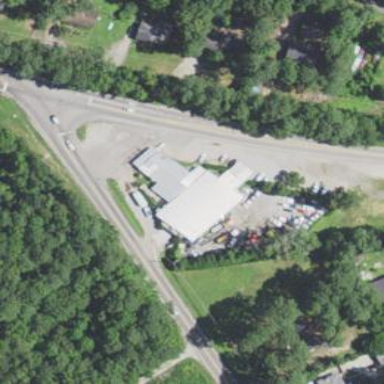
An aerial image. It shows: Commercial building used for retail purposes.